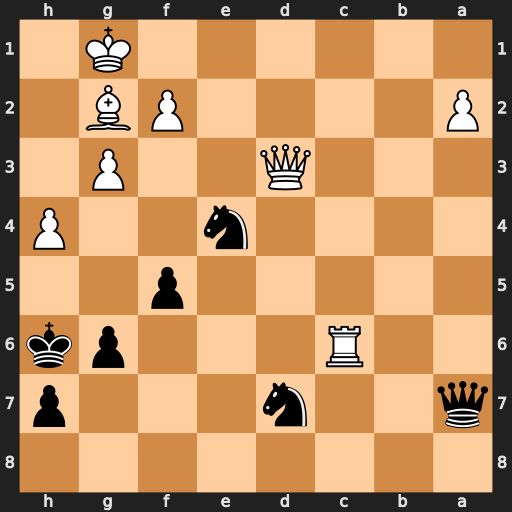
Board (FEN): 8/q2n3p/2R3pk/5p2/4n2P/3Q2P1/P4PB1/6K1
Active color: b
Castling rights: -
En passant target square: -
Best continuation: Qxf2+ Kh2 Ne5